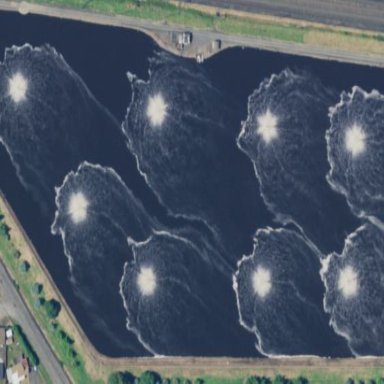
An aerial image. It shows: Wastewater reservoir with aeration.